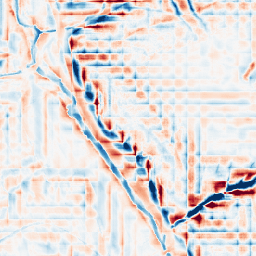
Category: wavelet
Decomposition family: wavelet_dwt
Decomposition parameters: wavelet: db2
level: 4
Upsampling method: quintic
Upsampling parameters: scale: 4
Upsampling scale: 4